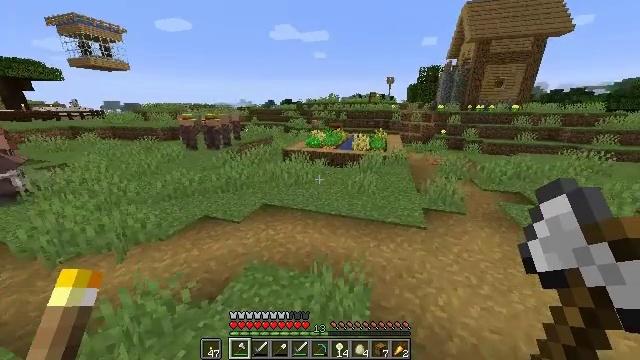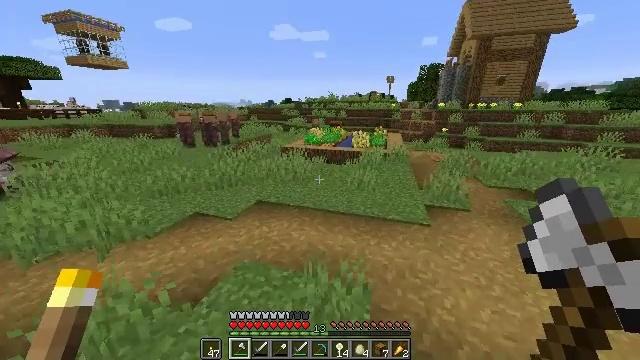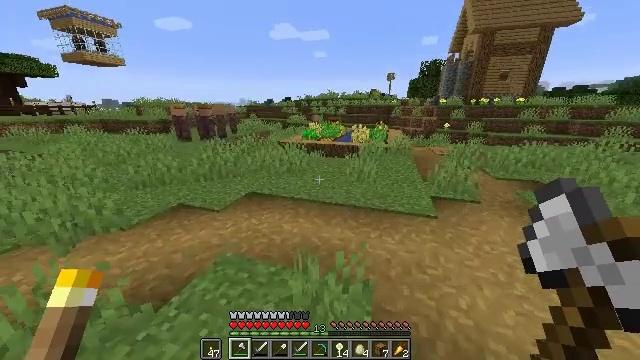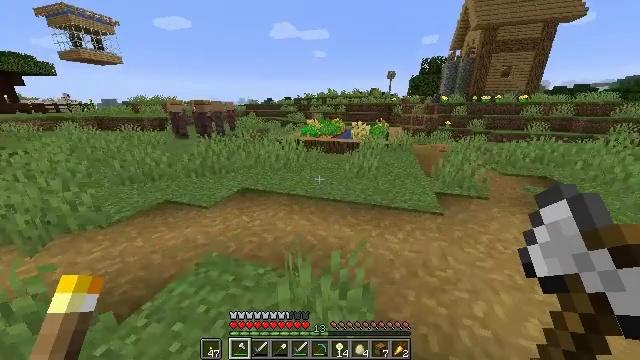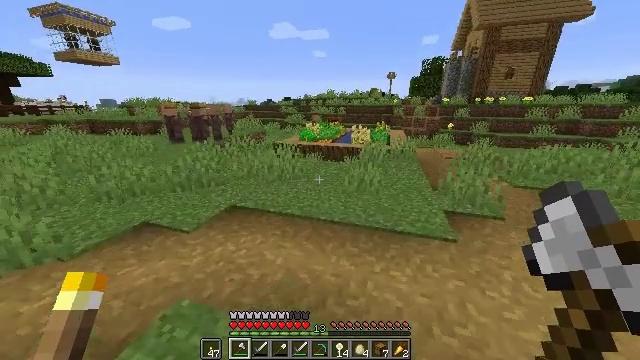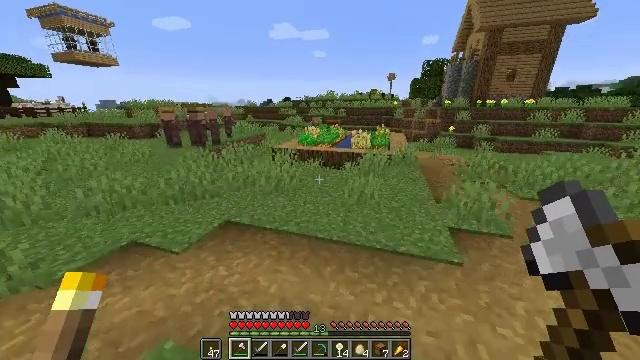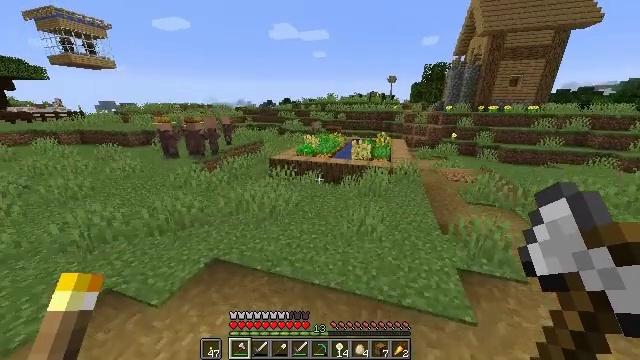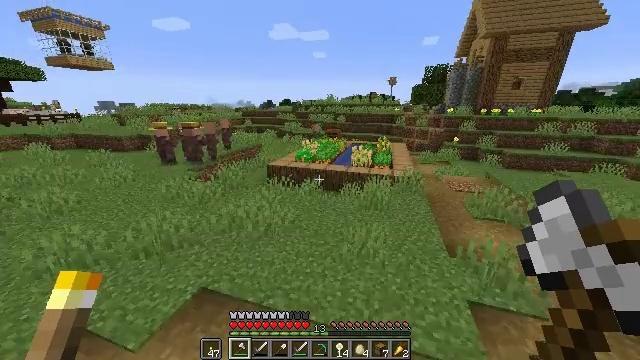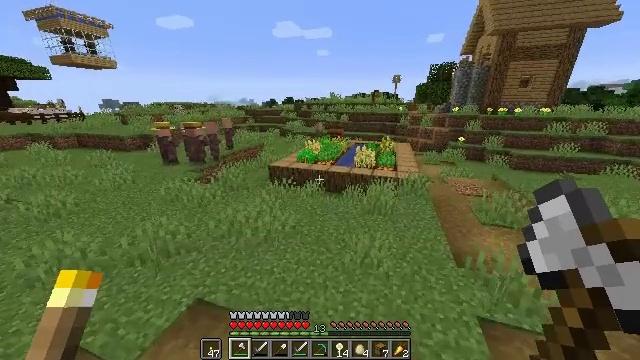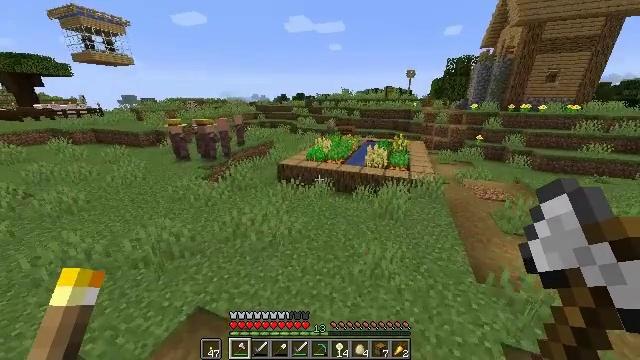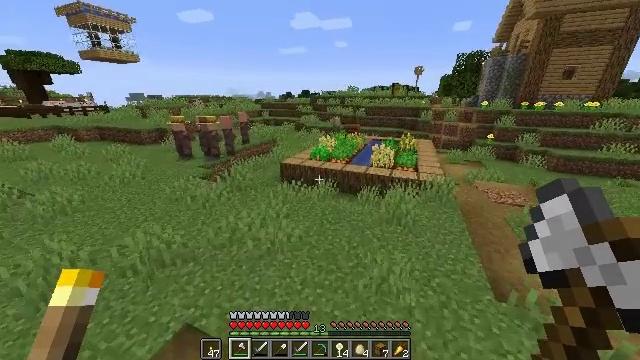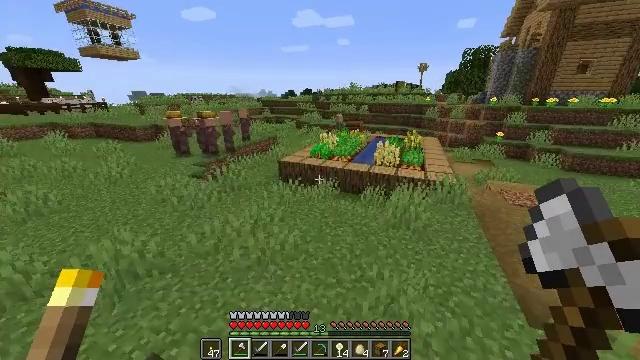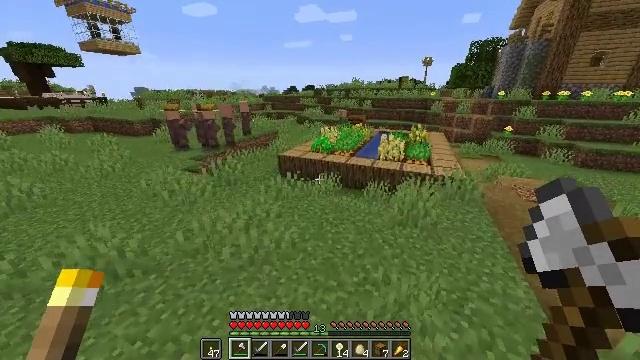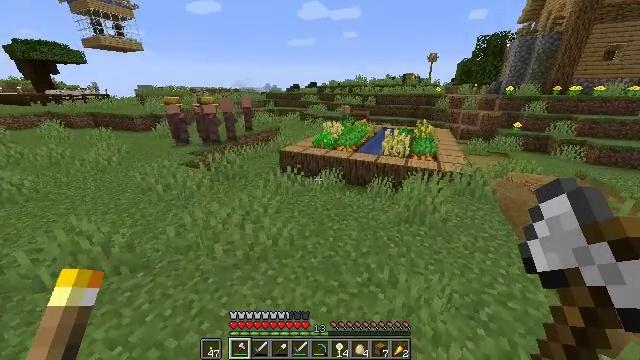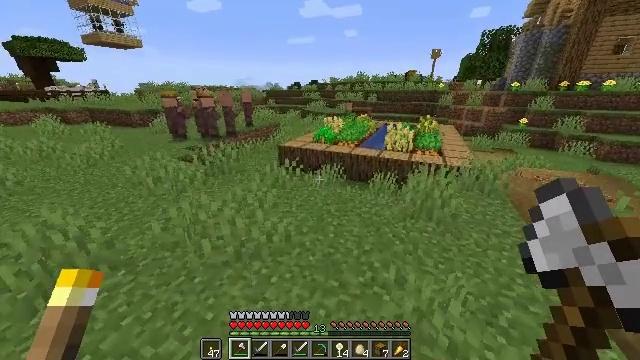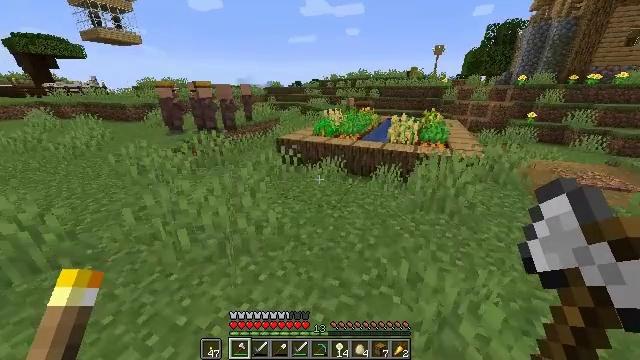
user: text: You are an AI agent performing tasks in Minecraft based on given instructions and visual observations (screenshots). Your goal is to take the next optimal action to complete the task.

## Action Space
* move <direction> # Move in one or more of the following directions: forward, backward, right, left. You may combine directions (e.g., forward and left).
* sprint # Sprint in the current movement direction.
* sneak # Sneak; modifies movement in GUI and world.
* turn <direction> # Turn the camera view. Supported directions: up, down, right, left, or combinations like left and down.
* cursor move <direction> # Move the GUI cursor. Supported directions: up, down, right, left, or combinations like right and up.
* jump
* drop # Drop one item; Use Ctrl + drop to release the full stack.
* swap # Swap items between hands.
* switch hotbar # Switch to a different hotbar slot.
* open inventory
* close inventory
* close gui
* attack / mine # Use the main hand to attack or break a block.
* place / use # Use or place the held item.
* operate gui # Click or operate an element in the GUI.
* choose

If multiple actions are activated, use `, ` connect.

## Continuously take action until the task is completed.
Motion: motion action
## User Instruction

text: Dig up carrots from the soil.
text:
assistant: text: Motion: move forward, jump
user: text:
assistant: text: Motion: move forward, jump
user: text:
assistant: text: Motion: move forward, jump
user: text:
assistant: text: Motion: move forward, sprint, jump
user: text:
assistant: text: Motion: move forward, sprint, jump
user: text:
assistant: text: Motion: move forward, sprint, jump
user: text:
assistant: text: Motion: move forward, sprint, jump
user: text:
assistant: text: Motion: move forward, jump
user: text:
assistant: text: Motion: move forward, turn left and down, jump
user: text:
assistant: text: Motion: move forward, turn left, jump
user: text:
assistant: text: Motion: move forward, jump
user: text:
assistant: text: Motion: move forward, jump
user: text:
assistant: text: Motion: move forward, jump
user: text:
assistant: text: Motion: move forward, jump
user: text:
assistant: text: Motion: move forward, sprint, jump
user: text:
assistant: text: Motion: move forward, sprint, jump
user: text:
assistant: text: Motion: move forward, sprint, jump
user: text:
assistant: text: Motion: move forward, sprint, jump
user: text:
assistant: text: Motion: move forward, sprint, jump
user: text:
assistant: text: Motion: move forward, jump
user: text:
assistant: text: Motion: move forward, jump
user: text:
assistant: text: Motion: move forward, jump
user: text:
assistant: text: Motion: move forward, jump
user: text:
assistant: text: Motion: move forward
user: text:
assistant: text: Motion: no_op
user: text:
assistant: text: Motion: no_op
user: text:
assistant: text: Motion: no_op
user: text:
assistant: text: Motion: no_op
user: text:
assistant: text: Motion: no_op
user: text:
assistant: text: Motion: no_op